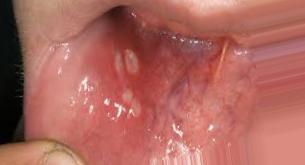
Condition: Mouth Ulcer